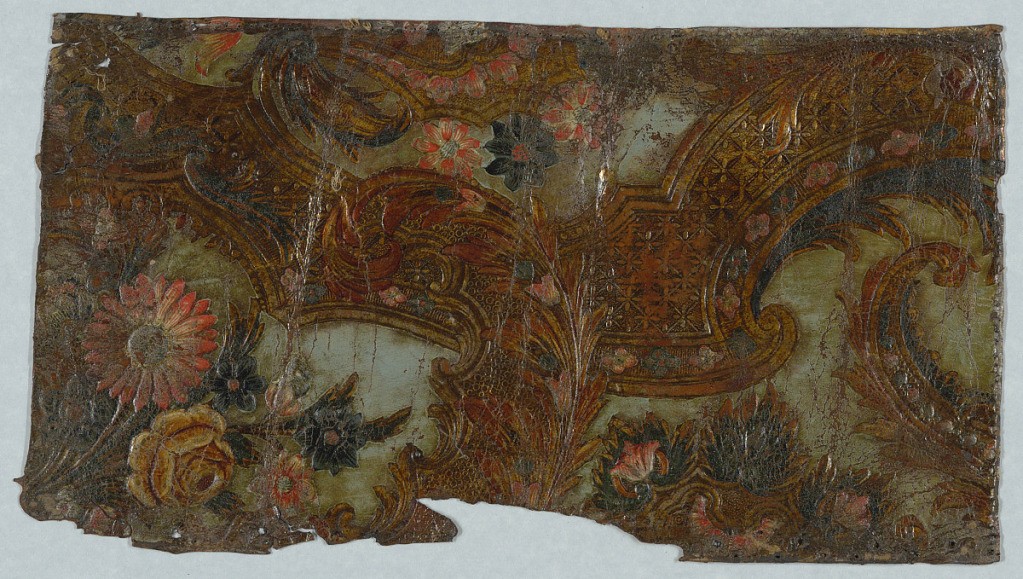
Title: Sidewall
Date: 1700
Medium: Leather, stamped, silvered, varnished
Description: Large floral bouquet within framework of strapwork. Strapwork includes motifs of quatrefoils and trellis design.